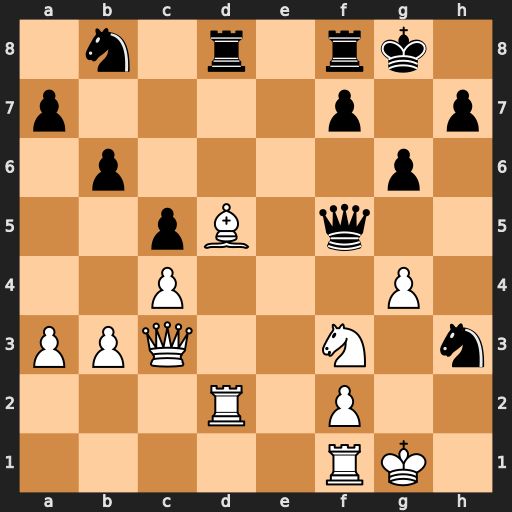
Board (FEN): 1n1r1rk1/p4p1p/1p4p1/2pB1q2/2P3P1/PPQ2N1n/3R1P2/5RK1
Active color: w
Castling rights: -
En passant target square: -
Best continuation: Kh2 Qf4+ Kxh3